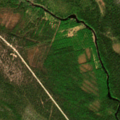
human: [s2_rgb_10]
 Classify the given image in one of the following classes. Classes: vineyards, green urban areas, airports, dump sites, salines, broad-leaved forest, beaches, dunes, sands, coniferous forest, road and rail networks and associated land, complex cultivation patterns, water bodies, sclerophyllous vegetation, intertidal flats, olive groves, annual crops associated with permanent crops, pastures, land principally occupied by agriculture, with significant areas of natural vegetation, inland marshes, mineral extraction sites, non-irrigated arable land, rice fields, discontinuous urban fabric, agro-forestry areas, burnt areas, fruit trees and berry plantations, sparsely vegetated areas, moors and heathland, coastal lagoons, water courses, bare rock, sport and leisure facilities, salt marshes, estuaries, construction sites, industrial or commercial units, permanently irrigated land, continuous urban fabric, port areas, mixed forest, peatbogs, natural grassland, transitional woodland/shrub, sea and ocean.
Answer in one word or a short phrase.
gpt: coniferous forest, mixed forest, transitional woodland/shrub